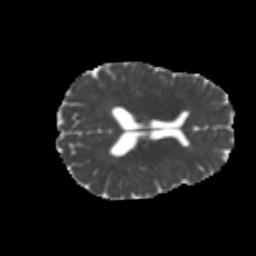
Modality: MD
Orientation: axial
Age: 25
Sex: female
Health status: healthy
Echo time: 0.074 s